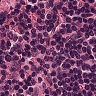
Metastatic tissue present: no